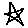
Label: star